Question: usually, I use and as map coordinates on my app.
While I am working on a new module that sends different gps logs, I get this coordinates:
'<PHONE>'
'12103.5434'
at first I thought my app is not routing, but then I saw that the coordinates given is off, or bluntly, in wrong format (). Is there something wrong with the module? Or is there a formula to convert it to normal coordinates?
I discovered that the above format is on 14D 34M 7906S--
Which eventually, gave me a problem.
How can I convert it to ?
-
How about 12103? I need it to be 121 and 03 - which needed to split after 3 chars. Thus I can't control the burst of string to even to that. Need help! thanks
At the end of the day, I need those 2 above to be converted to this:
'14.5798433deg, 121.0590567deg'
<URL>

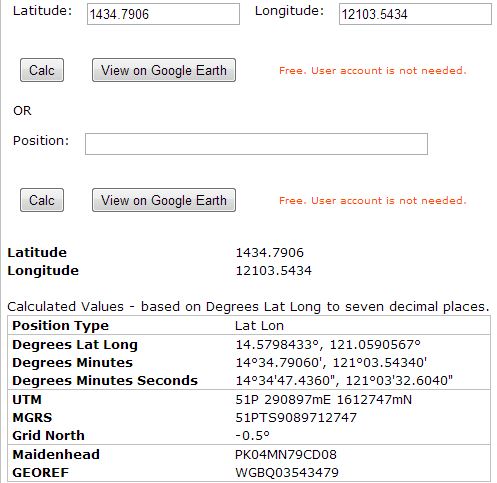
Answer: Providing you have leading zeroes (matters for other parts of the world), longtitudes are always 3 digits (0-180) and latitudes are 2 digits (0-90).
The notation only makes sense if it is about degrees + decimal minutes, ie
'''
<PHONE> = 14deg + 34.79060' = 14 + (34.79060 / 60) deg
'''
In C#, untested:
'''
string lat = ..., lon = ...;
double la = double.Parse(lat.Substring(0, 2)) + double.Parse(lat.Substring(2)) / 60.0;
double lo = double.Parse(lon.Substring(0, 3)) + double.Parse(lon.Substring(3)) / 60.0;
'''